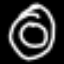
Label: donut